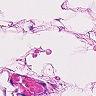
Metastatic tissue present: no